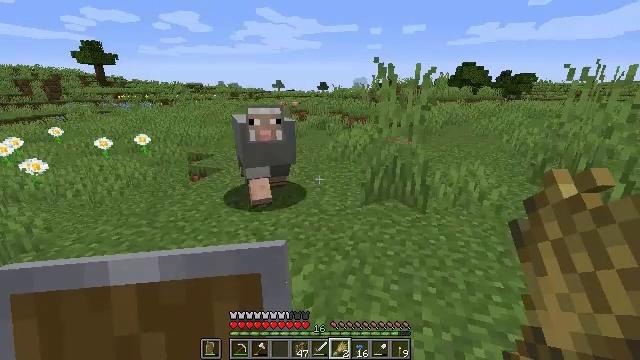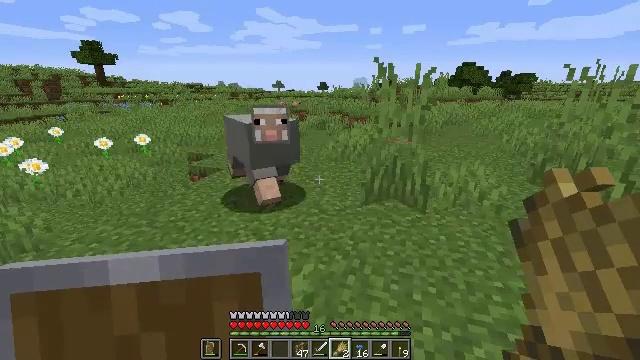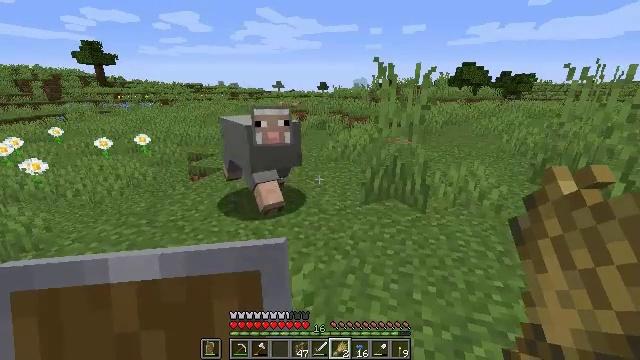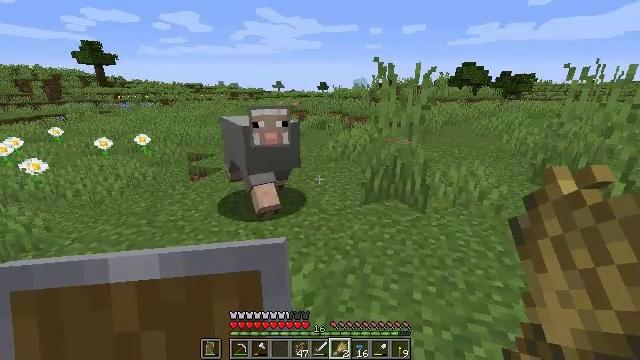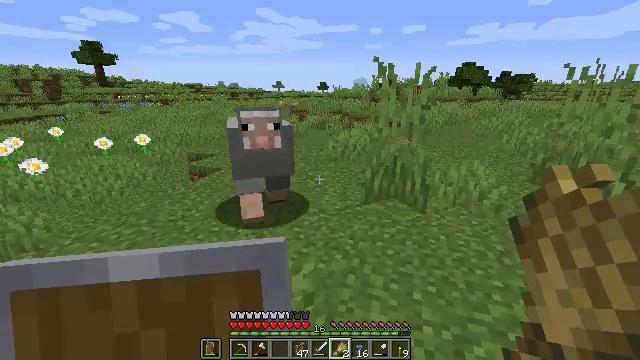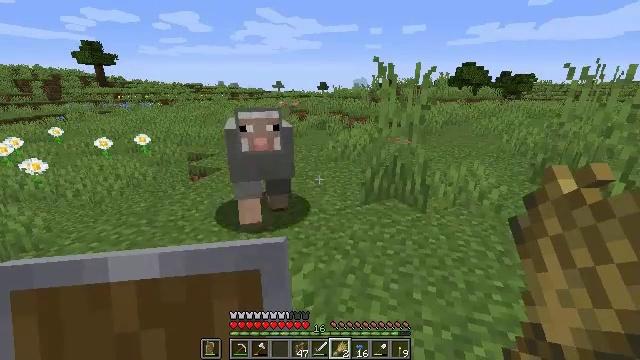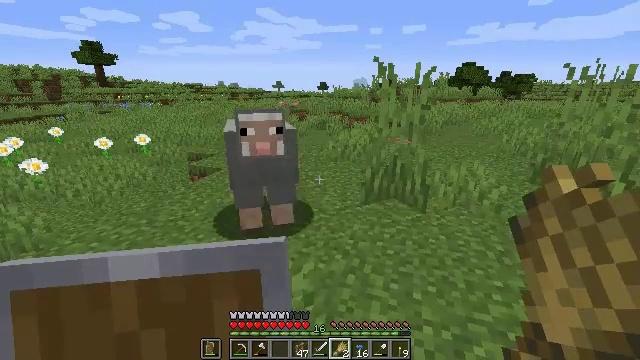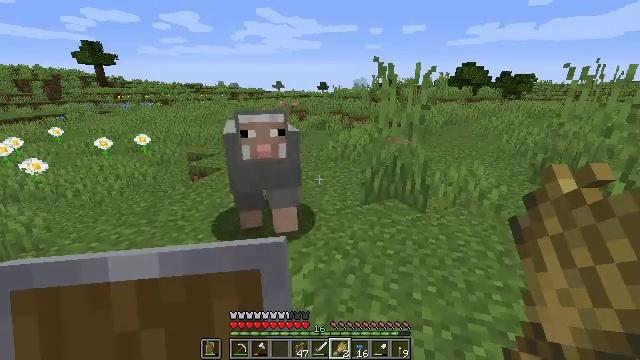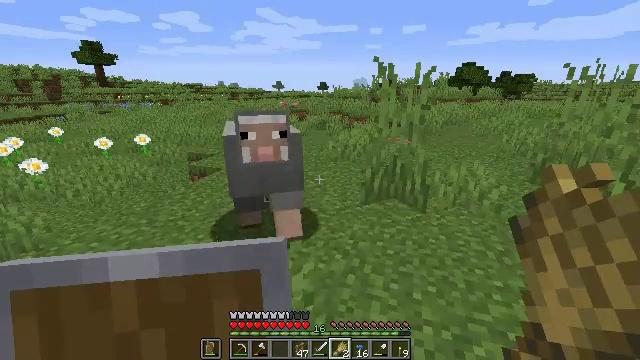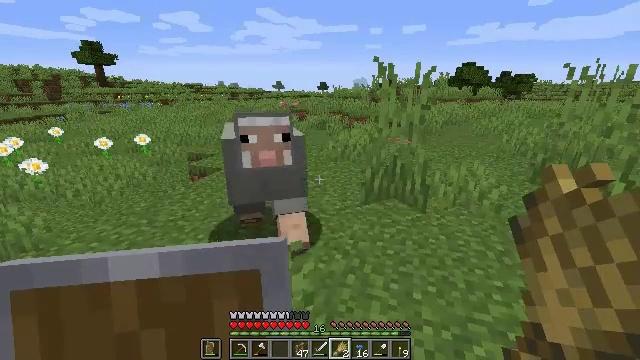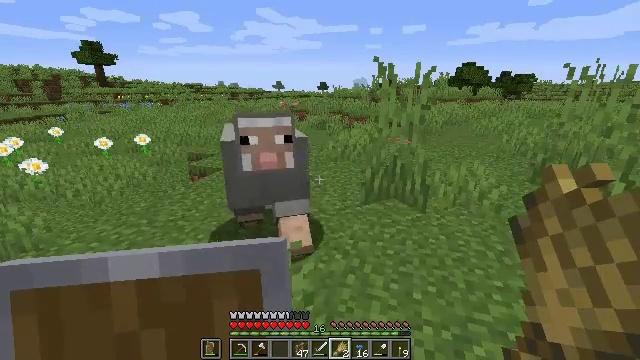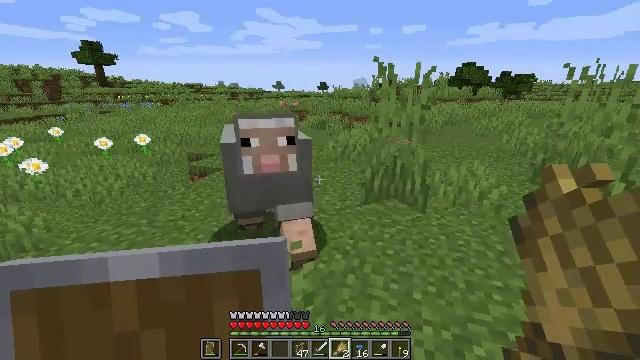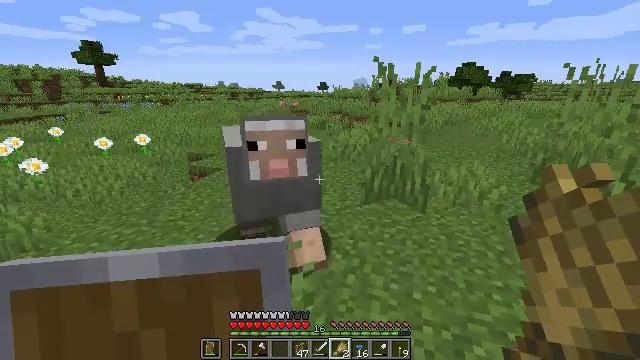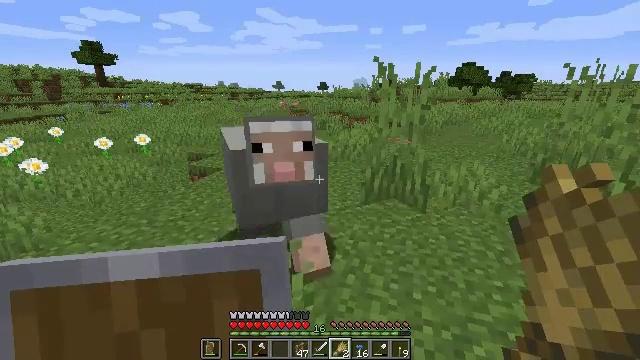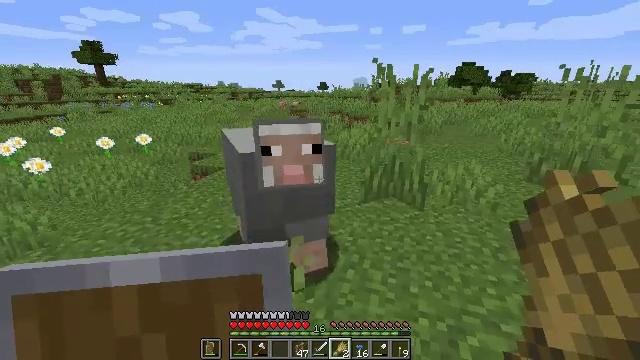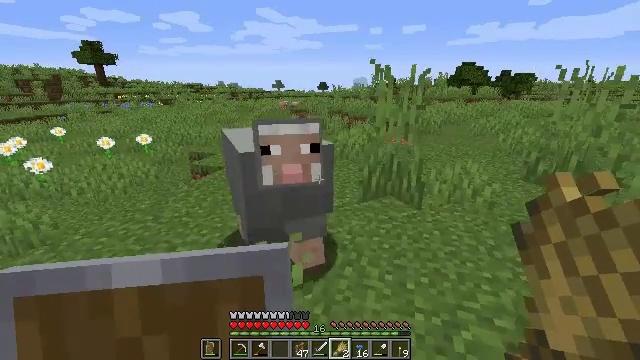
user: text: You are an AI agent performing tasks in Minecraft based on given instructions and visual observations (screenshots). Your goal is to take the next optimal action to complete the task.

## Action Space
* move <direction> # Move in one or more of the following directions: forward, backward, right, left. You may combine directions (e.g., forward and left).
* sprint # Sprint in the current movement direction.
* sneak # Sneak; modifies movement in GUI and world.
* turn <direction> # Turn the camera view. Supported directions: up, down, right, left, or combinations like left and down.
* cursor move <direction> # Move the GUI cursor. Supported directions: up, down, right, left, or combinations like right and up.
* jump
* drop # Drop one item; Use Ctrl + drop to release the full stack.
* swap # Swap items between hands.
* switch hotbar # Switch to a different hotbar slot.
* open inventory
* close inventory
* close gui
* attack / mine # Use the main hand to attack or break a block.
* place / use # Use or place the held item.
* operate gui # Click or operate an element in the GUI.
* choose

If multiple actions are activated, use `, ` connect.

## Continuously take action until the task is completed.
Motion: motion action
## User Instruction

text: Utilize the crafting table to create an iron hoe.
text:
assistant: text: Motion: no_op
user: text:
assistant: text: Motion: no_op
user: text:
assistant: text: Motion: no_op
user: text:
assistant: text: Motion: no_op
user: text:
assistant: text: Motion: no_op
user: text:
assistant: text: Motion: no_op
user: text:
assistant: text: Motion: no_op
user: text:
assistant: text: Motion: no_op
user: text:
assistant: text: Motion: no_op
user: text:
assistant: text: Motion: no_op
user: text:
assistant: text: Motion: no_op
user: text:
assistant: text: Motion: no_op
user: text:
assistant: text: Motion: no_op
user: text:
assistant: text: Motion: move back
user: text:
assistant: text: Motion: move back and move right
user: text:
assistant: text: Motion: move back and move right
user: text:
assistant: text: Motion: move back and move right
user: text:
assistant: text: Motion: move back and move right
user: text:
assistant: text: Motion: move back and move right
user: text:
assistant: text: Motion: move back and move right
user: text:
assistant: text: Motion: move back
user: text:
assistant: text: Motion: move back
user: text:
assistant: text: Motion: move back
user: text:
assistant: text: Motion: move back
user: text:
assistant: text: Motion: move back
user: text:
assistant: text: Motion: move back and move left
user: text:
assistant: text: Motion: move back and move left
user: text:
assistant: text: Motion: move back and move left
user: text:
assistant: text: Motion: move back
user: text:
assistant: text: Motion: move back